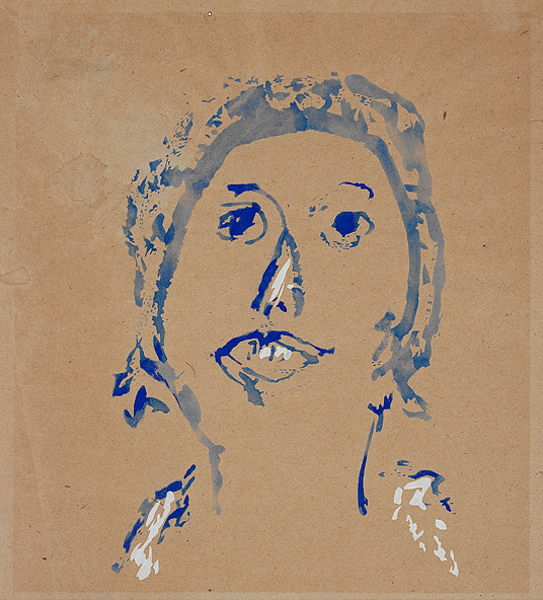
Titel: Woman, Woman
Künstler: Mikhail Larionov
Standort: Amherst (Massachusetts, USA)
Institution: Mead Art Museum, Amherst College
Schlagwörter: blue, white, expressionism, face, gouache, hair, nose, painting, portrait, woman, brown, head, eyes, drawing, paper, gaze, mouth, sketch, abstract, neck, water colour, watercolor, paint, simple, expressionistic, whit, portait, teeth